Field crop: tomato
Growth stage: 2
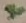
Species: solanum